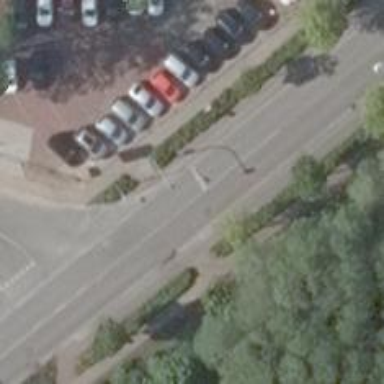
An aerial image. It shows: Road with traffic signals.